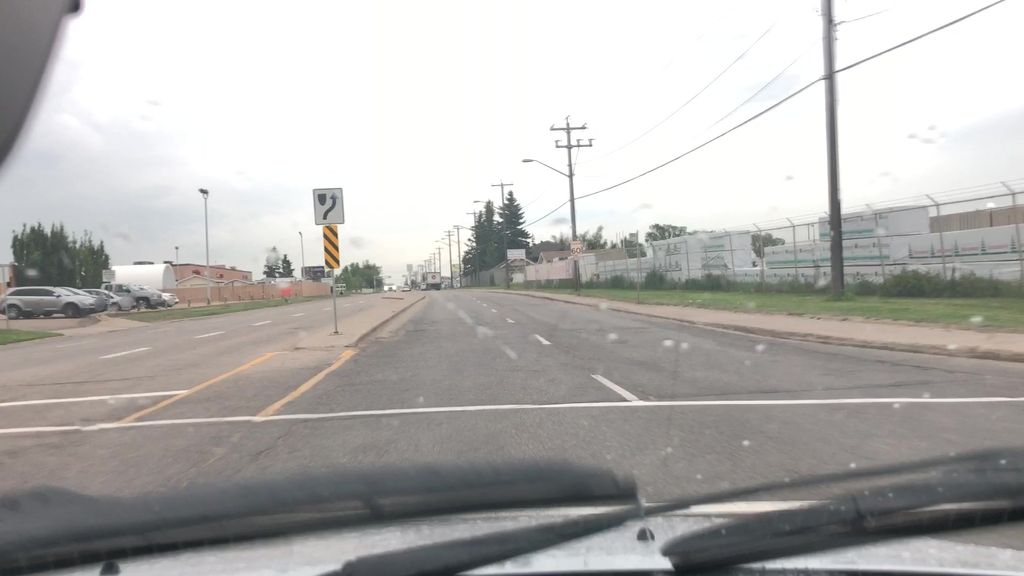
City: edmonton